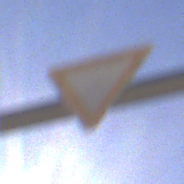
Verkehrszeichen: VorfahrtGewaehren
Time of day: Midday
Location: Outdoor (Nature)
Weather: Clear
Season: NotSpecified
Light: Natural